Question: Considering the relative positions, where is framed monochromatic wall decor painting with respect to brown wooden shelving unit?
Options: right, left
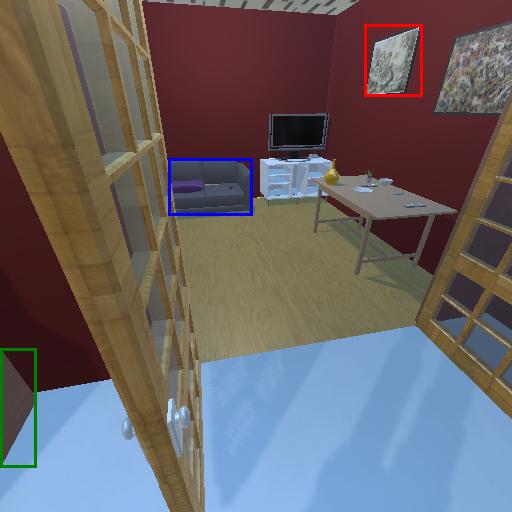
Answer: right